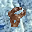
Label: 8